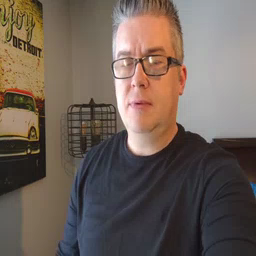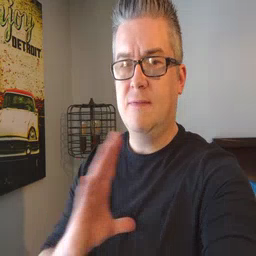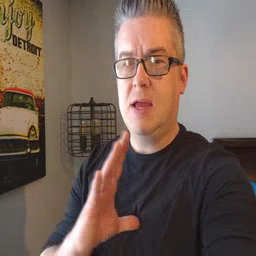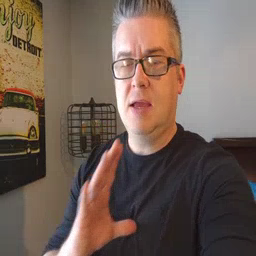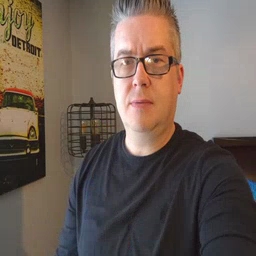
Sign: fine